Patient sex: M
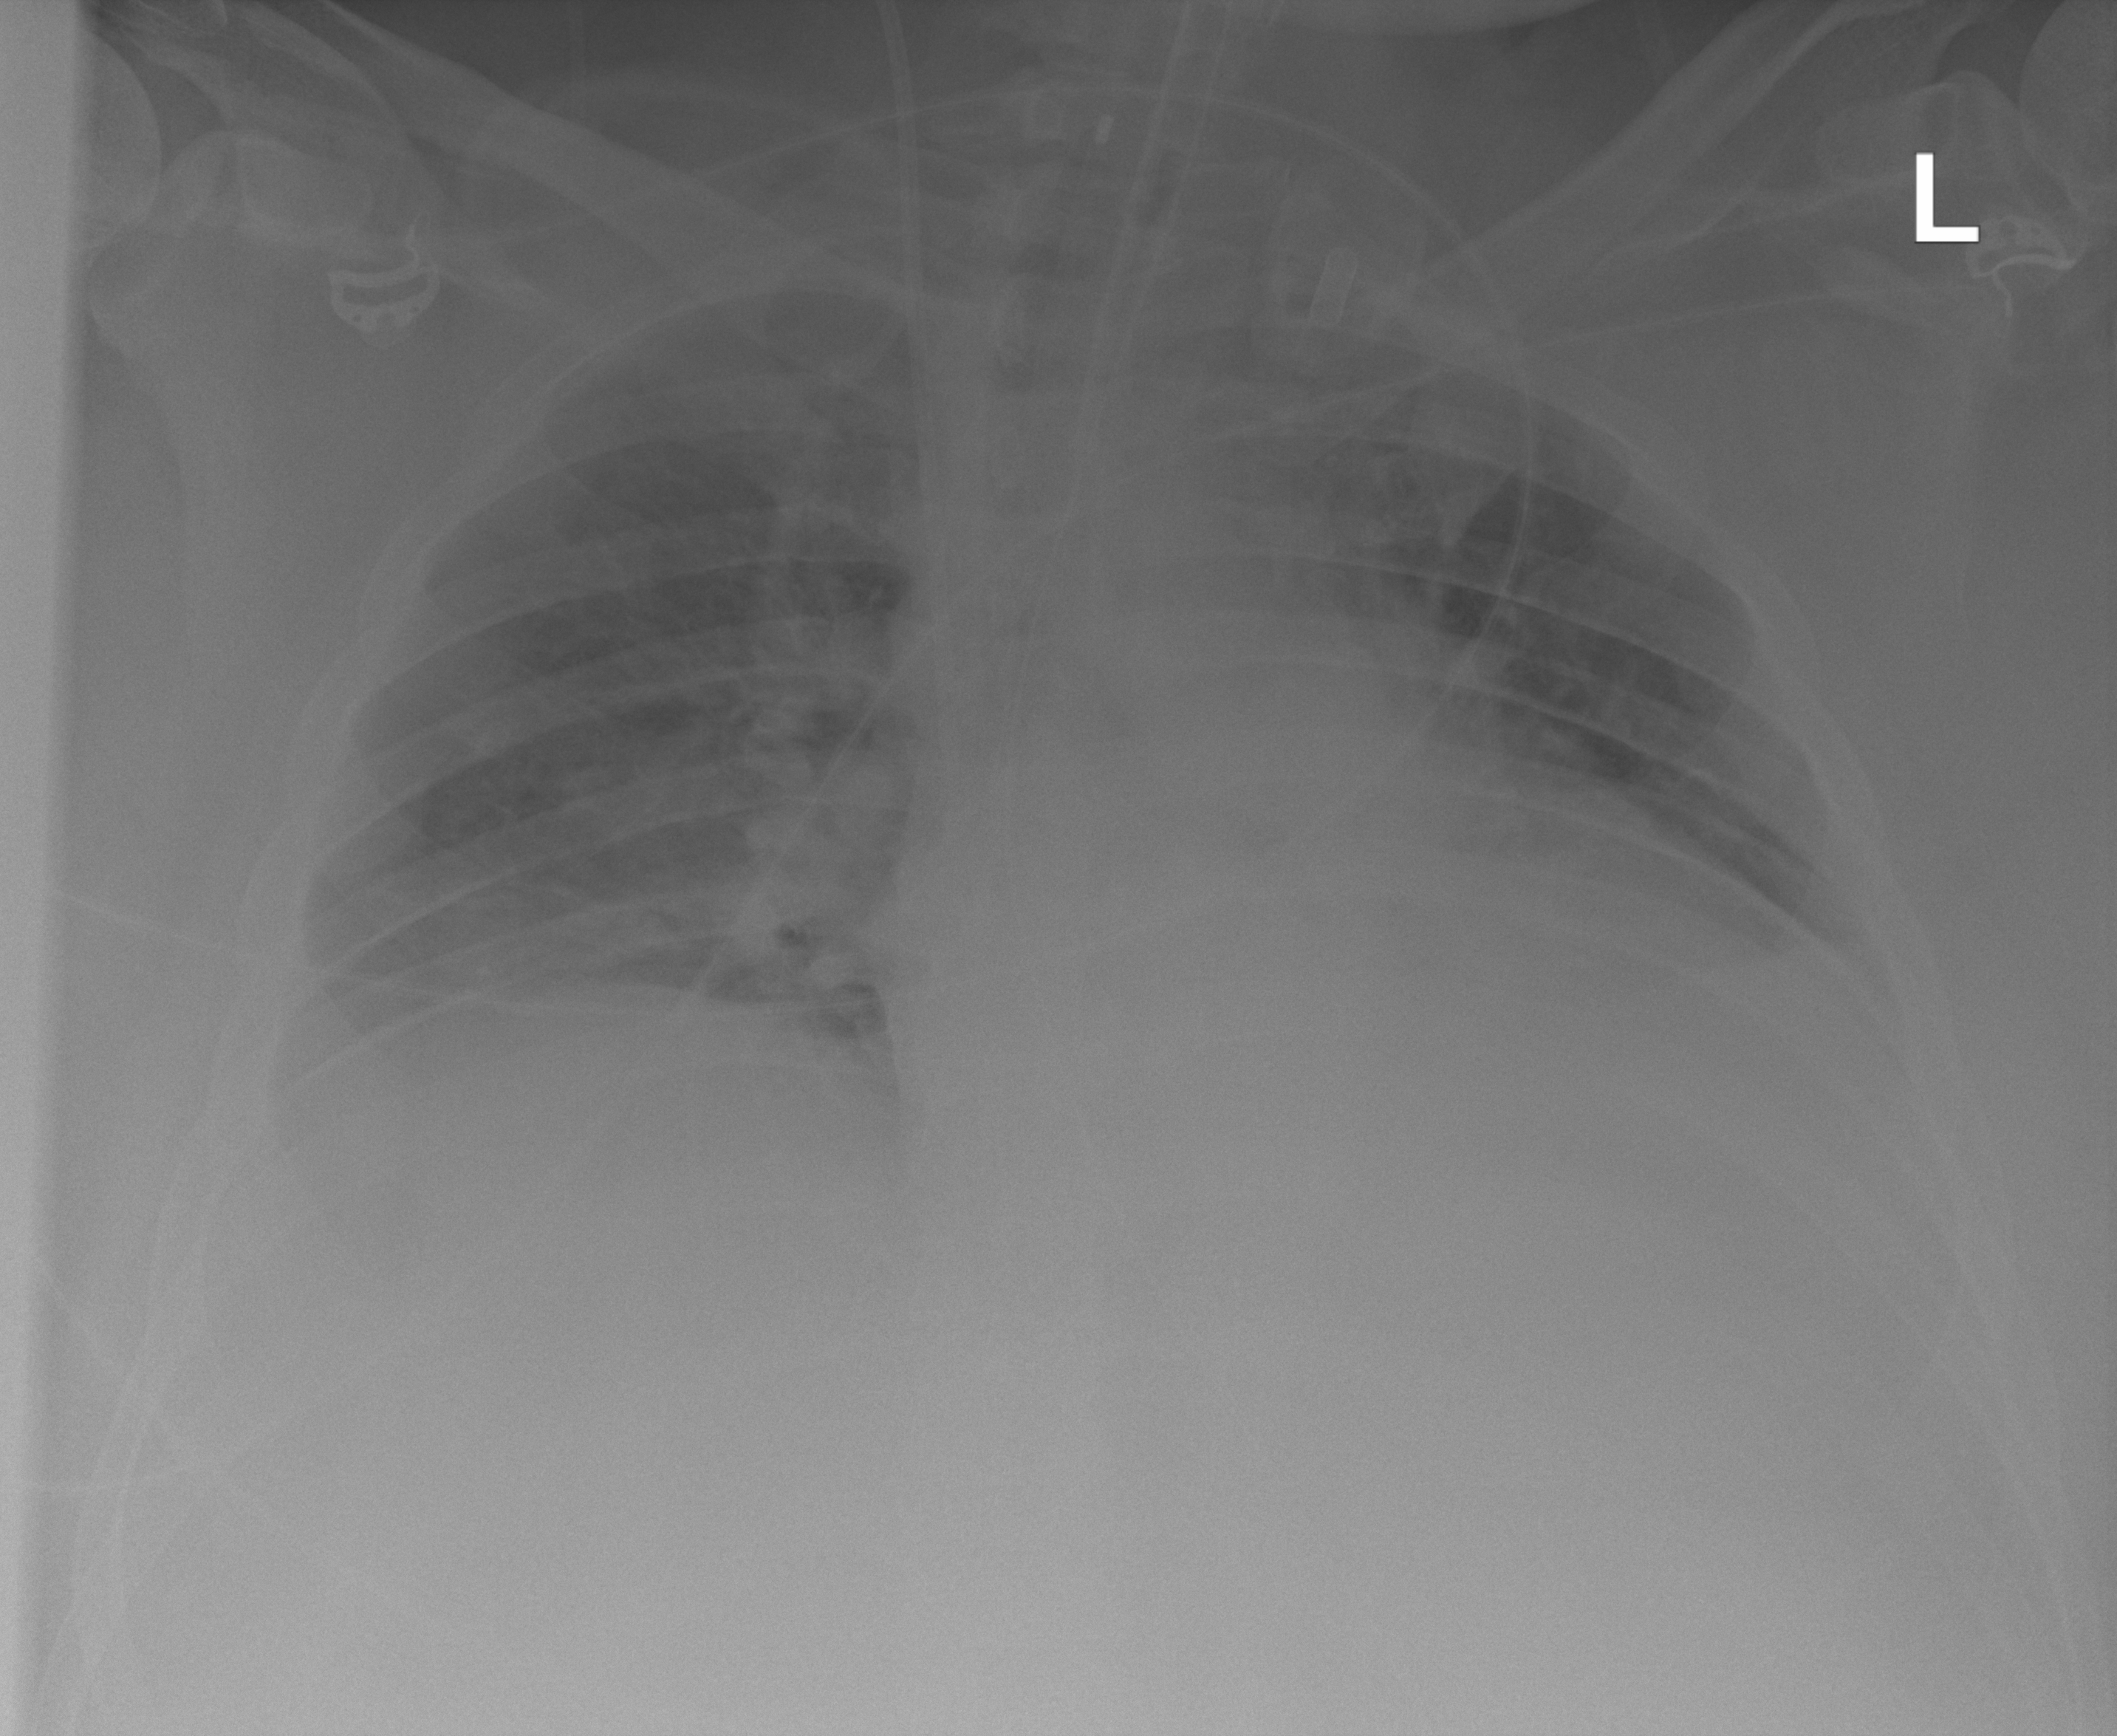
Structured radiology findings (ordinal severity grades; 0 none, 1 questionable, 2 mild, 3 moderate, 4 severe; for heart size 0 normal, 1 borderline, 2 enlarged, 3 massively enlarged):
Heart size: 2
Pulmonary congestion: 2
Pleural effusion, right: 2
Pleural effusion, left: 2
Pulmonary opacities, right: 1
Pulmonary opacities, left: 1
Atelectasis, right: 2
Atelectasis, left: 2